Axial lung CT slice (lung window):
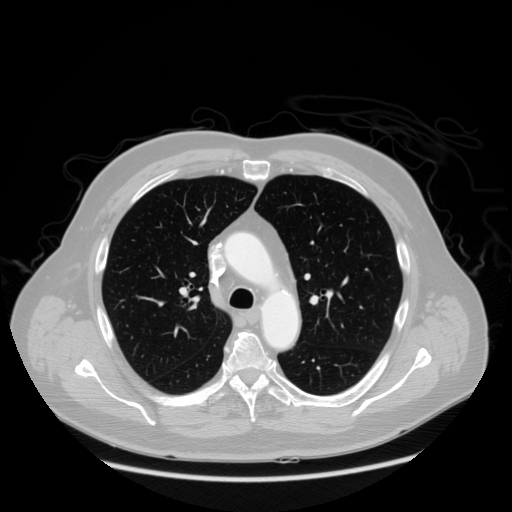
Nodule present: no